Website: lowes
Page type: billing-address
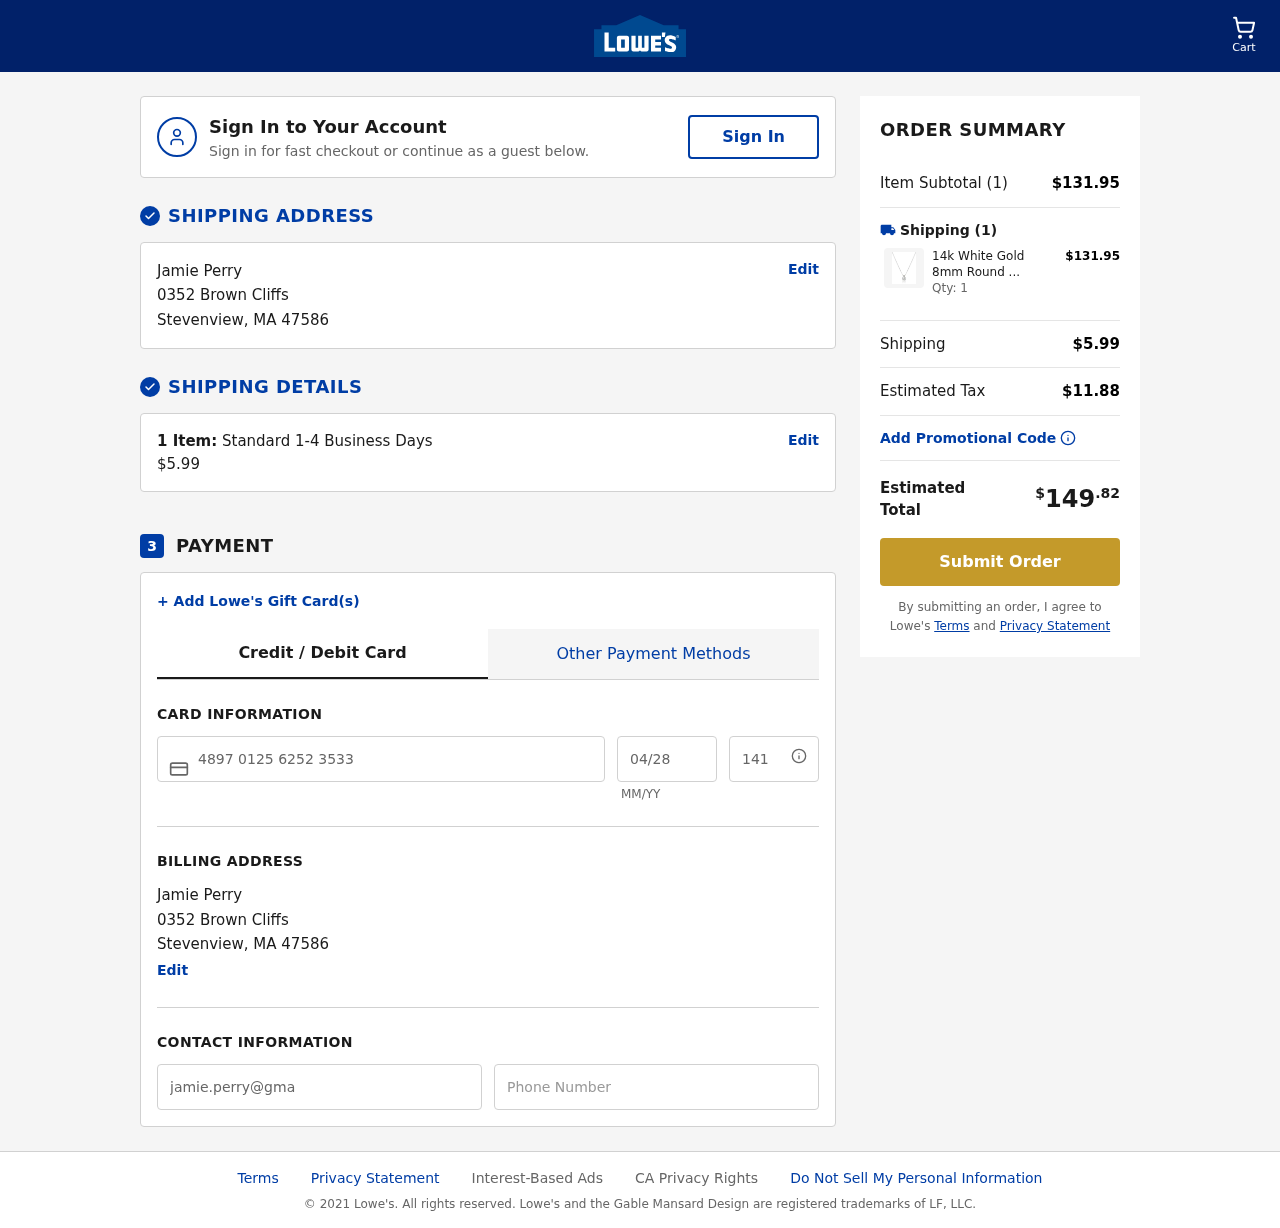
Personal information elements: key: PII_CARD_CVV
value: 141
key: PII_CARD_EXPIRY
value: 04/28
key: PII_CARD_NUMBER
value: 4897 0125 6252 3533
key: PII_CITY
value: Stevenview
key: PII_EMAIL
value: jamie.perry@gmail.com
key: PII_FULLNAME
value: Jamie Perry
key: PII_PHONE
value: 9872043087
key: PII_POSTCODE
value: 47586
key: PII_STATE_ABBR
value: MA
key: PII_STREET
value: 0352 Brown Cliffs
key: PII_FULLNAME2
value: Jamie Perry
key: PII_CITY2
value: Stevenview
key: PII_STATE_ABBR2
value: MA
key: PII_POSTCODE_FULL
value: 47586
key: PII_POSTCODE_NUMERIC
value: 47586
Product elements: key: PRODUCT1_NAME
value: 14k White Gold 8mm Round Cubic Zirconia Solitaire Pendant Necklace (2 carat, Diamond Equivalent), 18
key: PRODUCT1_PRICE
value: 131.95
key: PRODUCT1_QUANTITY
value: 1
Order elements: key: ORDER_NUM_ITEMS
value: Cart
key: ORDER_NUM_ITEMS
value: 1 Item:
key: ORDER_NUM_ITEMS
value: Item Subtotal (1)
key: ORDER_SHIPPING_COST
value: $5.99
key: ORDER_SUBTOTAL
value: $131.95
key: ORDER_TAX
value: $11.88
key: ORDER_TOTAL
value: $149.82